Field crop: maize
Growth stage: 2
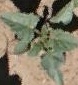
Species: datura